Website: apple
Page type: address-validator
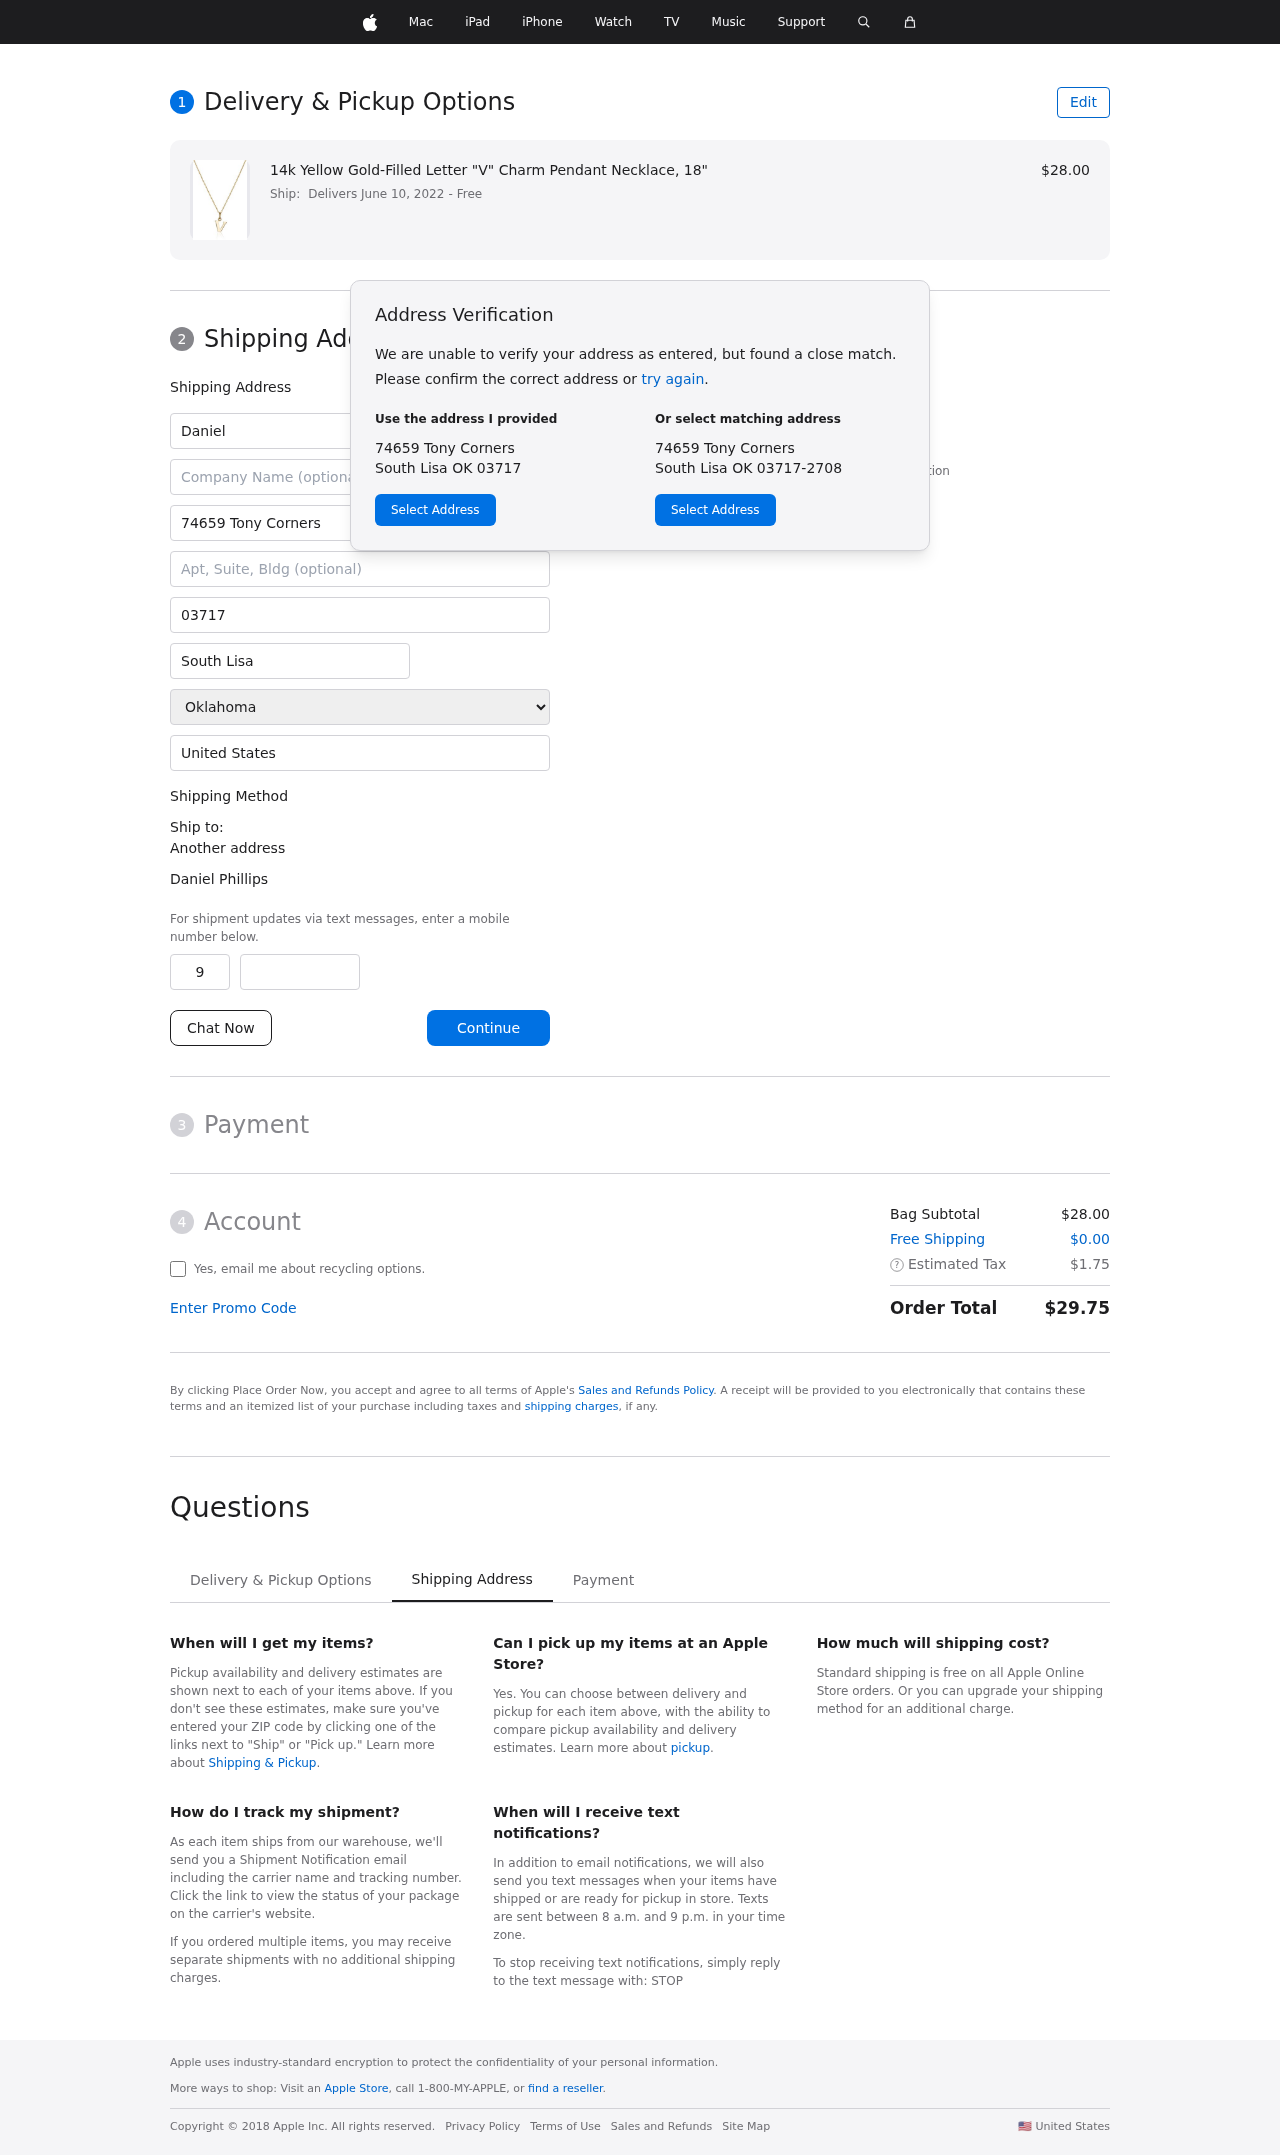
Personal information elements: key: PII_CITY
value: South Lisa
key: PII_COUNTRY
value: United States
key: PII_FIRSTNAME
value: Daniel
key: PII_FULLNAME
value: Daniel Phillips
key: PII_LASTNAME
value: Phillips
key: PII_PHONE_AREA
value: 974
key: PII_PHONE_SUFFIX
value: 0302
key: PII_POSTCODE
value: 03717
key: PII_STATE
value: Oklahoma
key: PII_STREET
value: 74659 Tony Corners
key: PII_CITY_STATE_ZIP
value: South Lisa OK 03717
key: PII_STATE_ABBR
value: OK
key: PII_POSTCODE_FULL
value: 03717
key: PII_POSTCODE_NUMERIC
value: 3717
Product elements: key: PRODUCT1_NAME
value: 14k Yellow Gold-Filled Letter "V" Charm Pendant Necklace, 18"
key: PRODUCT1_PRICE
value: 28
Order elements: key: ORDER_DELIVERY_DATE
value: Delivers June 10, 2022
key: ORDER_SUBTOTAL
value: $28.00
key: ORDER_SHIPPING_COST
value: $0.00
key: ORDER_TAX
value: $1.75
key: ORDER_TOTAL
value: $29.75